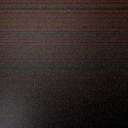
Screen state: off